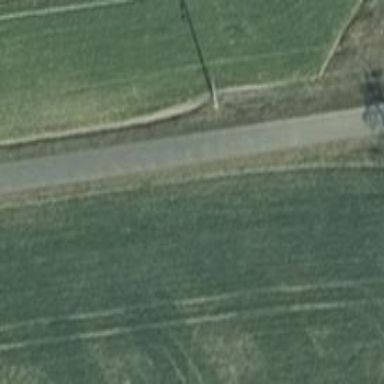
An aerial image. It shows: Asphalt track with grade1 surface.